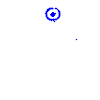
Particle: pion